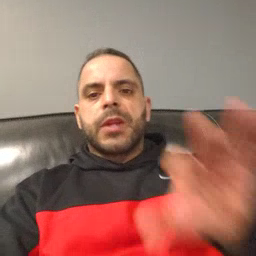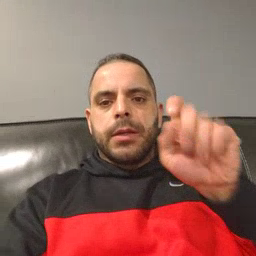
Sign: feet